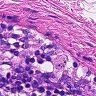
Metastatic tissue present: no